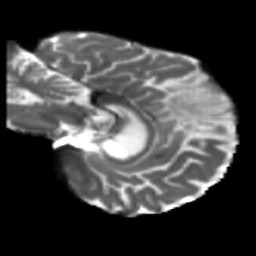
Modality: T2w
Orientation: sagittal
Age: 67
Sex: female
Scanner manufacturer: siemens
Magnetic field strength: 3 T
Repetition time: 5.25 s
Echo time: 0.08 s